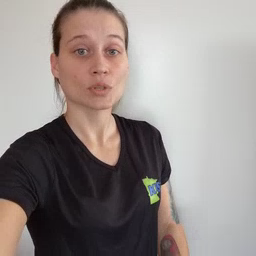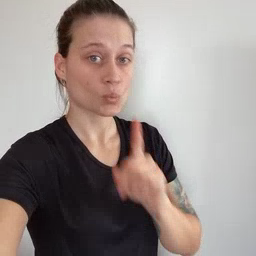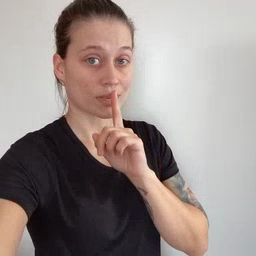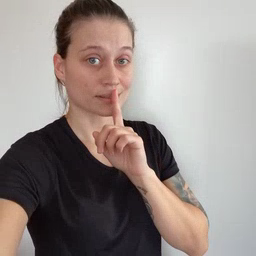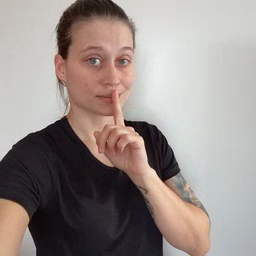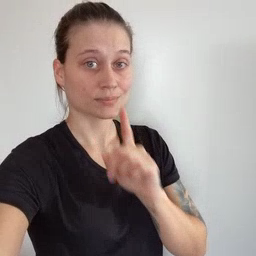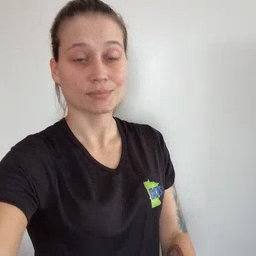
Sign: quiet